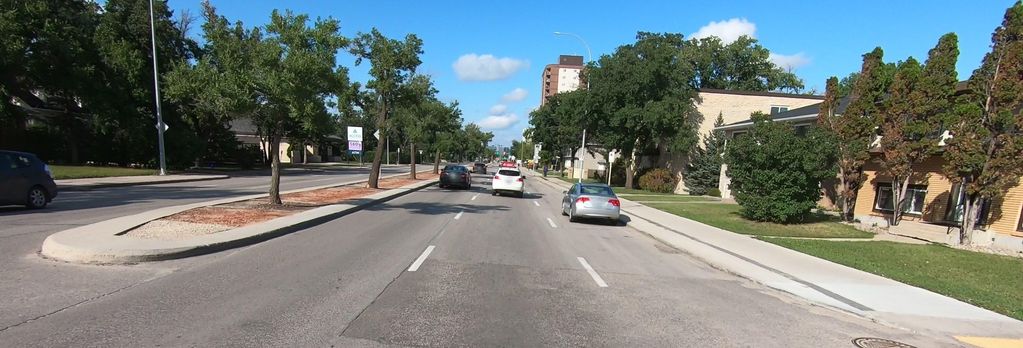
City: winnipeg